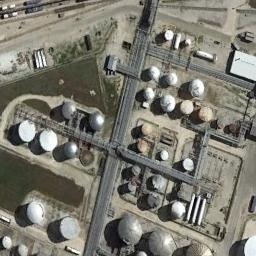
Label: storage tanks